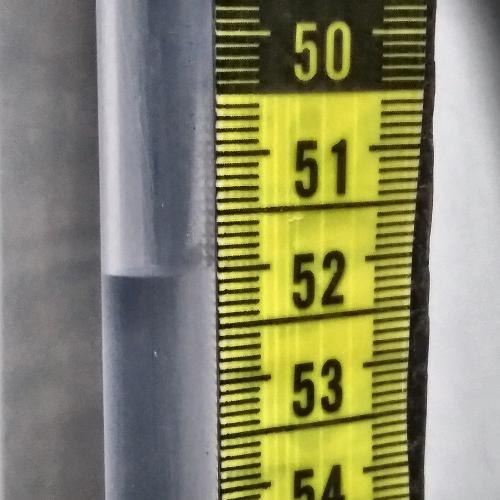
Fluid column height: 52.0 cm